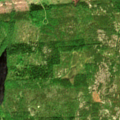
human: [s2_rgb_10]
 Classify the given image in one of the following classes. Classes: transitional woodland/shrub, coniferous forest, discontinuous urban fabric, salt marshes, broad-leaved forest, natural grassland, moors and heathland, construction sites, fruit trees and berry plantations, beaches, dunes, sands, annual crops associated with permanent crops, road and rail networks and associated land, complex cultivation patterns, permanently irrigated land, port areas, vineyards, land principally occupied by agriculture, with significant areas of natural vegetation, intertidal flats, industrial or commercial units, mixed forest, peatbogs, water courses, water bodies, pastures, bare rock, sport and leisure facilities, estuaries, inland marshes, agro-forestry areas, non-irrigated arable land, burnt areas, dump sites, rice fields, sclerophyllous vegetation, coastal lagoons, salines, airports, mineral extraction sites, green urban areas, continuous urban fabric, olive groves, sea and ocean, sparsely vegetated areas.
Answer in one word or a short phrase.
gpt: coniferous forest, mixed forest, transitional woodland/shrub